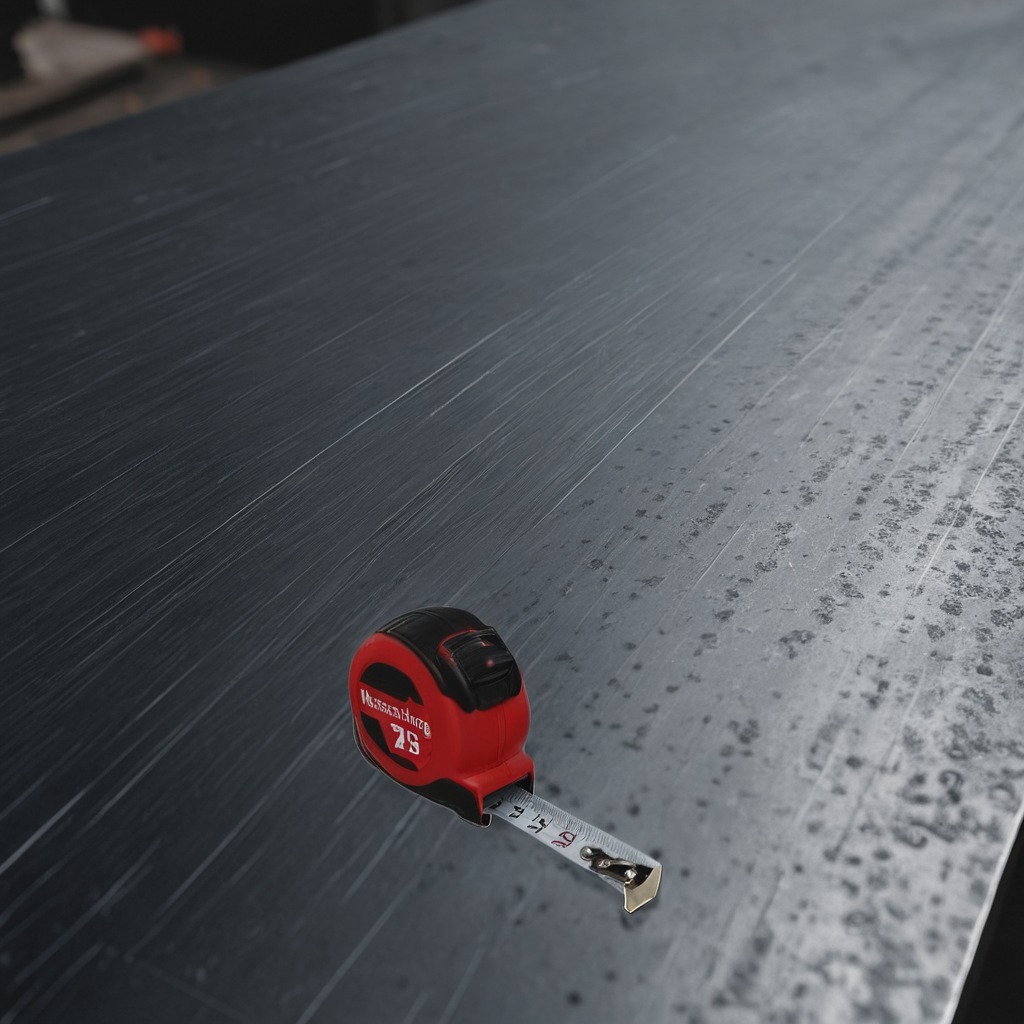
A measuring tape is lying on the cold steel table in a mining workshop.